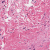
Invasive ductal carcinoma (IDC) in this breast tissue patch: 0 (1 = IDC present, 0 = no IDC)